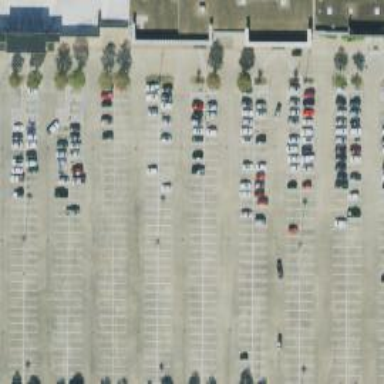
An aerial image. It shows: Parking space is available.